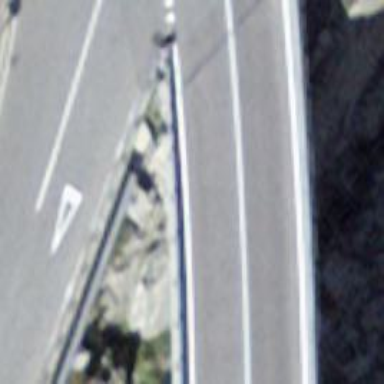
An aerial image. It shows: Road with steps.